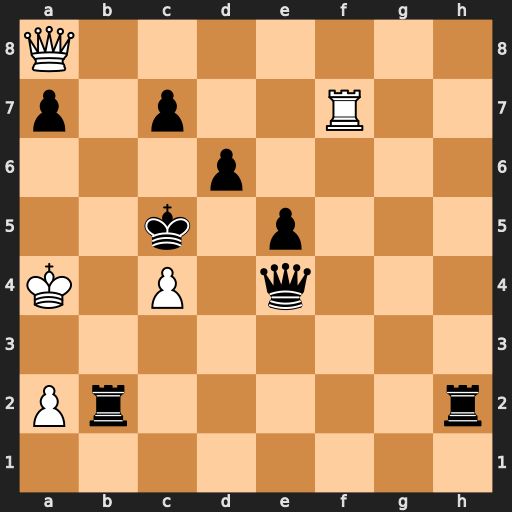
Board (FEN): Q7/p1p2R2/3p4/2k1p3/K1P1q3/8/Pr5r/8
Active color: w
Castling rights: -
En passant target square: -
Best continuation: Qxe4 Rb4+ Ka3 Rh3+ Rf3 Rxf3+ Qxf3